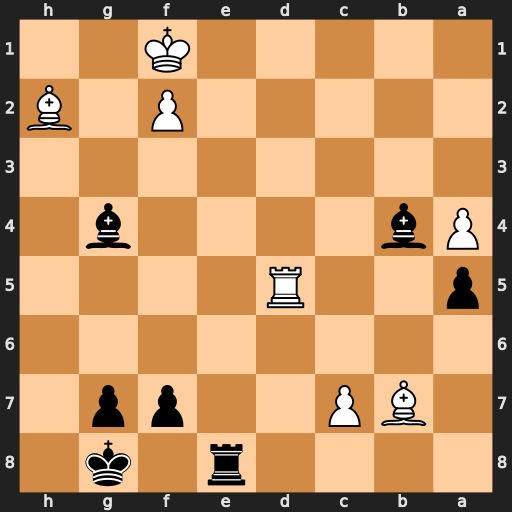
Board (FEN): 4r1k1/1BP2pp1/8/p2R4/Pb4b1/8/5P1B/5K2
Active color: b
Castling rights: -
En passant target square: -
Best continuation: Bh3+ Kg1 Re1#